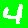
Digit: 4